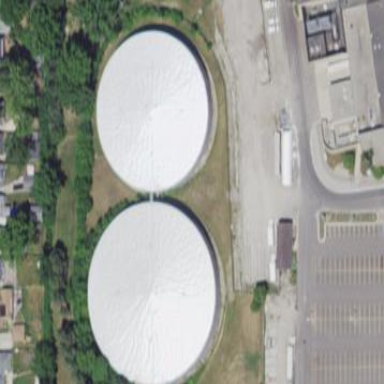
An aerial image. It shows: Storage tank building.